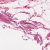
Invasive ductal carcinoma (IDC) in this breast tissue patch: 0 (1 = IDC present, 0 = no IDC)